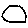
Label: circle